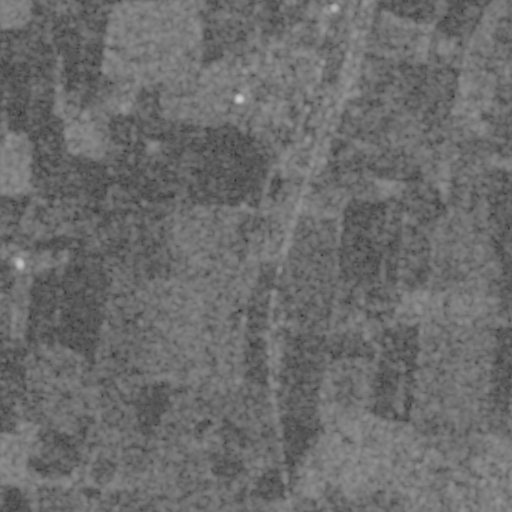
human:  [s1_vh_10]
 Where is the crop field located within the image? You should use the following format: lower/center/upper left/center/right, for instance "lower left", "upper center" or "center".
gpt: The crop field is located in the upper right of the image.
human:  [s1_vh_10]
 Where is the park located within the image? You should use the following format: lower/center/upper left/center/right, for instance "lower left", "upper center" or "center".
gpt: The park is located in the upper center of the image.
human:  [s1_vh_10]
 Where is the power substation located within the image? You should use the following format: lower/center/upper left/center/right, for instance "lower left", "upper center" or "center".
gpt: The power substation is located in the upper left of the image.
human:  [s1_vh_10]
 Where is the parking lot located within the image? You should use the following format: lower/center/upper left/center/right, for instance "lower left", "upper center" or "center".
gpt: There is no parking lot in the image.

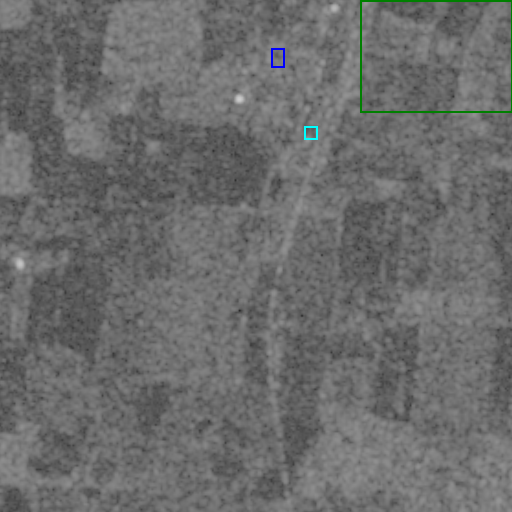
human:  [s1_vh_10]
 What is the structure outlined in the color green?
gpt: The structure outlined in green is a crop field.
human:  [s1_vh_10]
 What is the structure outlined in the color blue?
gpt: The structure outlined in blue is a park.
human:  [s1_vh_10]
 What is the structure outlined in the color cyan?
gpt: The structure outlined in cyan is a parking lot.
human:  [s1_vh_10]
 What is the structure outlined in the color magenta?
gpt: There is no magenta outline.